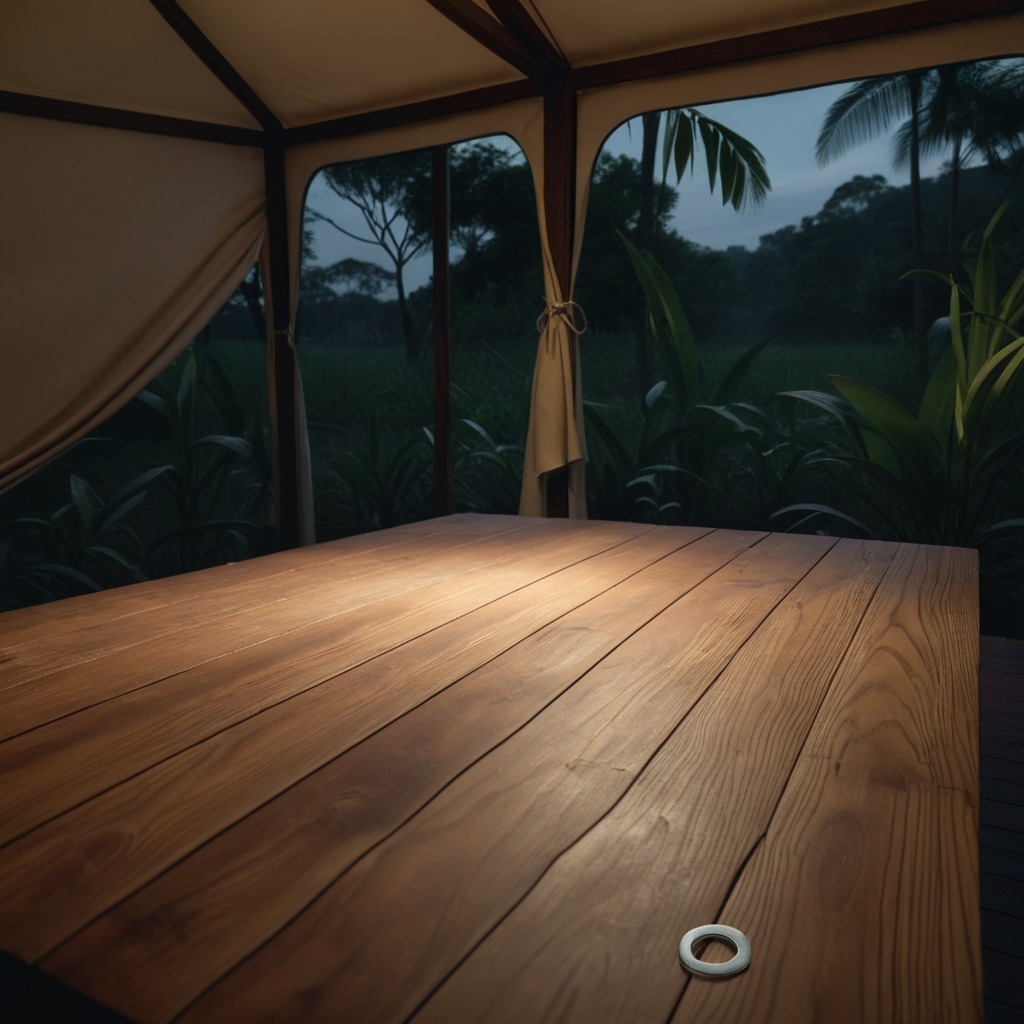
A flat metal washer is lying on the wooden table.